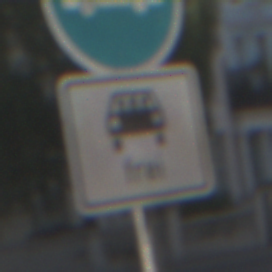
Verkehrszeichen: MehrfachbesetzePersonenkraftwagenFrei
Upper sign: Busssonderstreifen
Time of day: MorningAfternoon
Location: Outdoor (Urban)
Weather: PartlyCloudy
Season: NotSpecified
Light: Natural